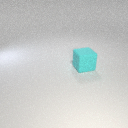
large cyan rubber cube